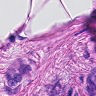
Metastatic tissue present: yes